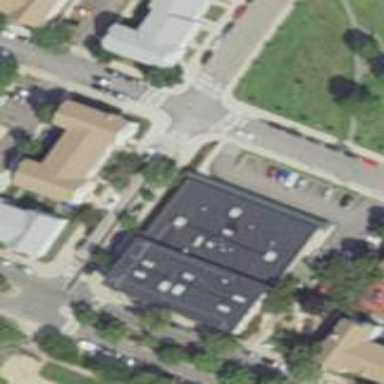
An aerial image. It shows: Community centre building.